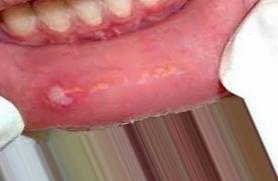
Condition: Mouth Ulcer